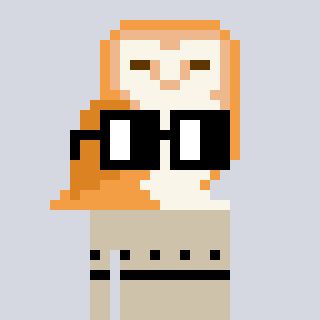
a pixel art character with square black glasses, a owl-shaped head and a bege-colored body on a cool background